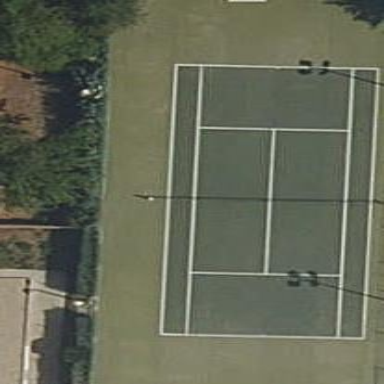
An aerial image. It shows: Tennis court with asphalt surface.